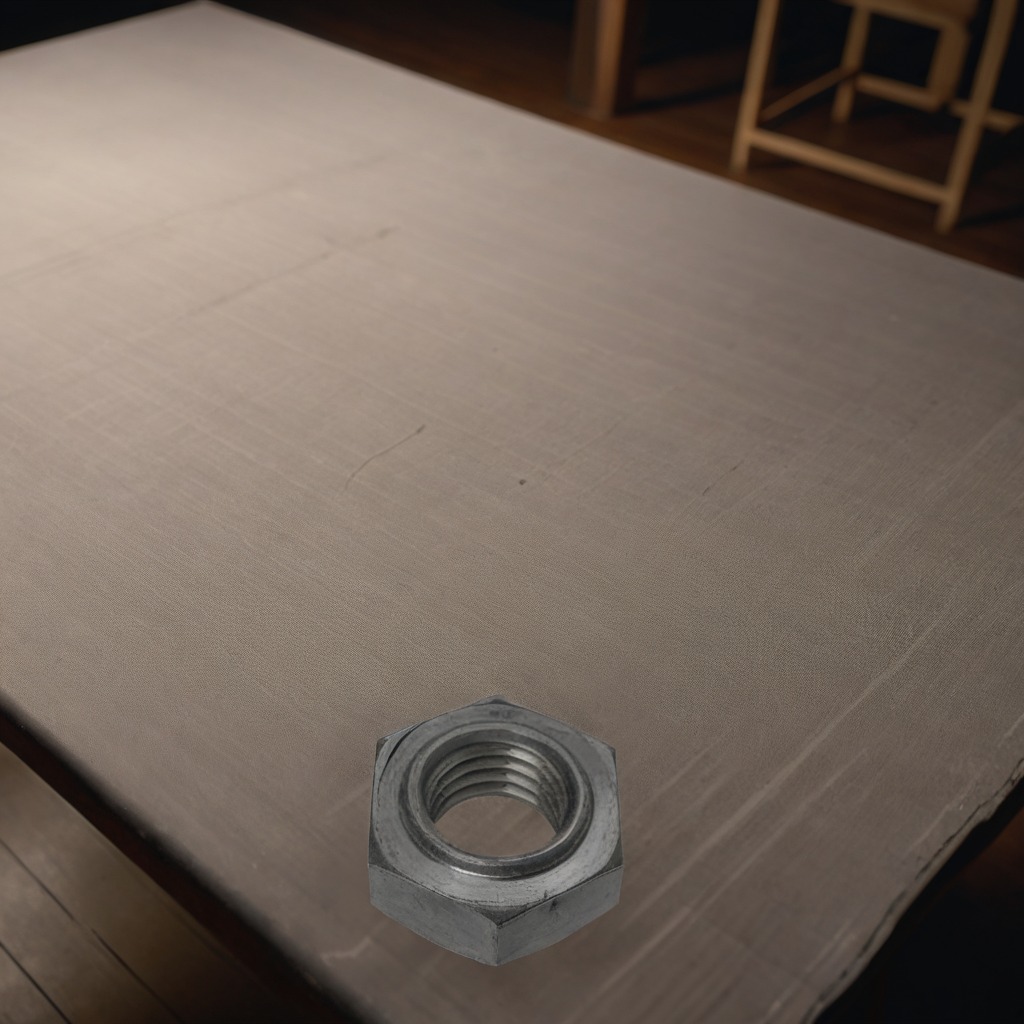
A metal nut is lying on a wooden table inside a workshop at night.